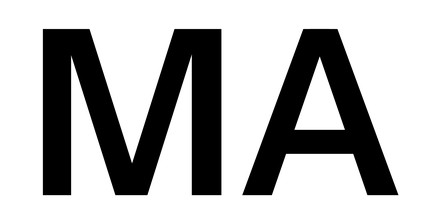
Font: InstrumentSans_SemiBold